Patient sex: M
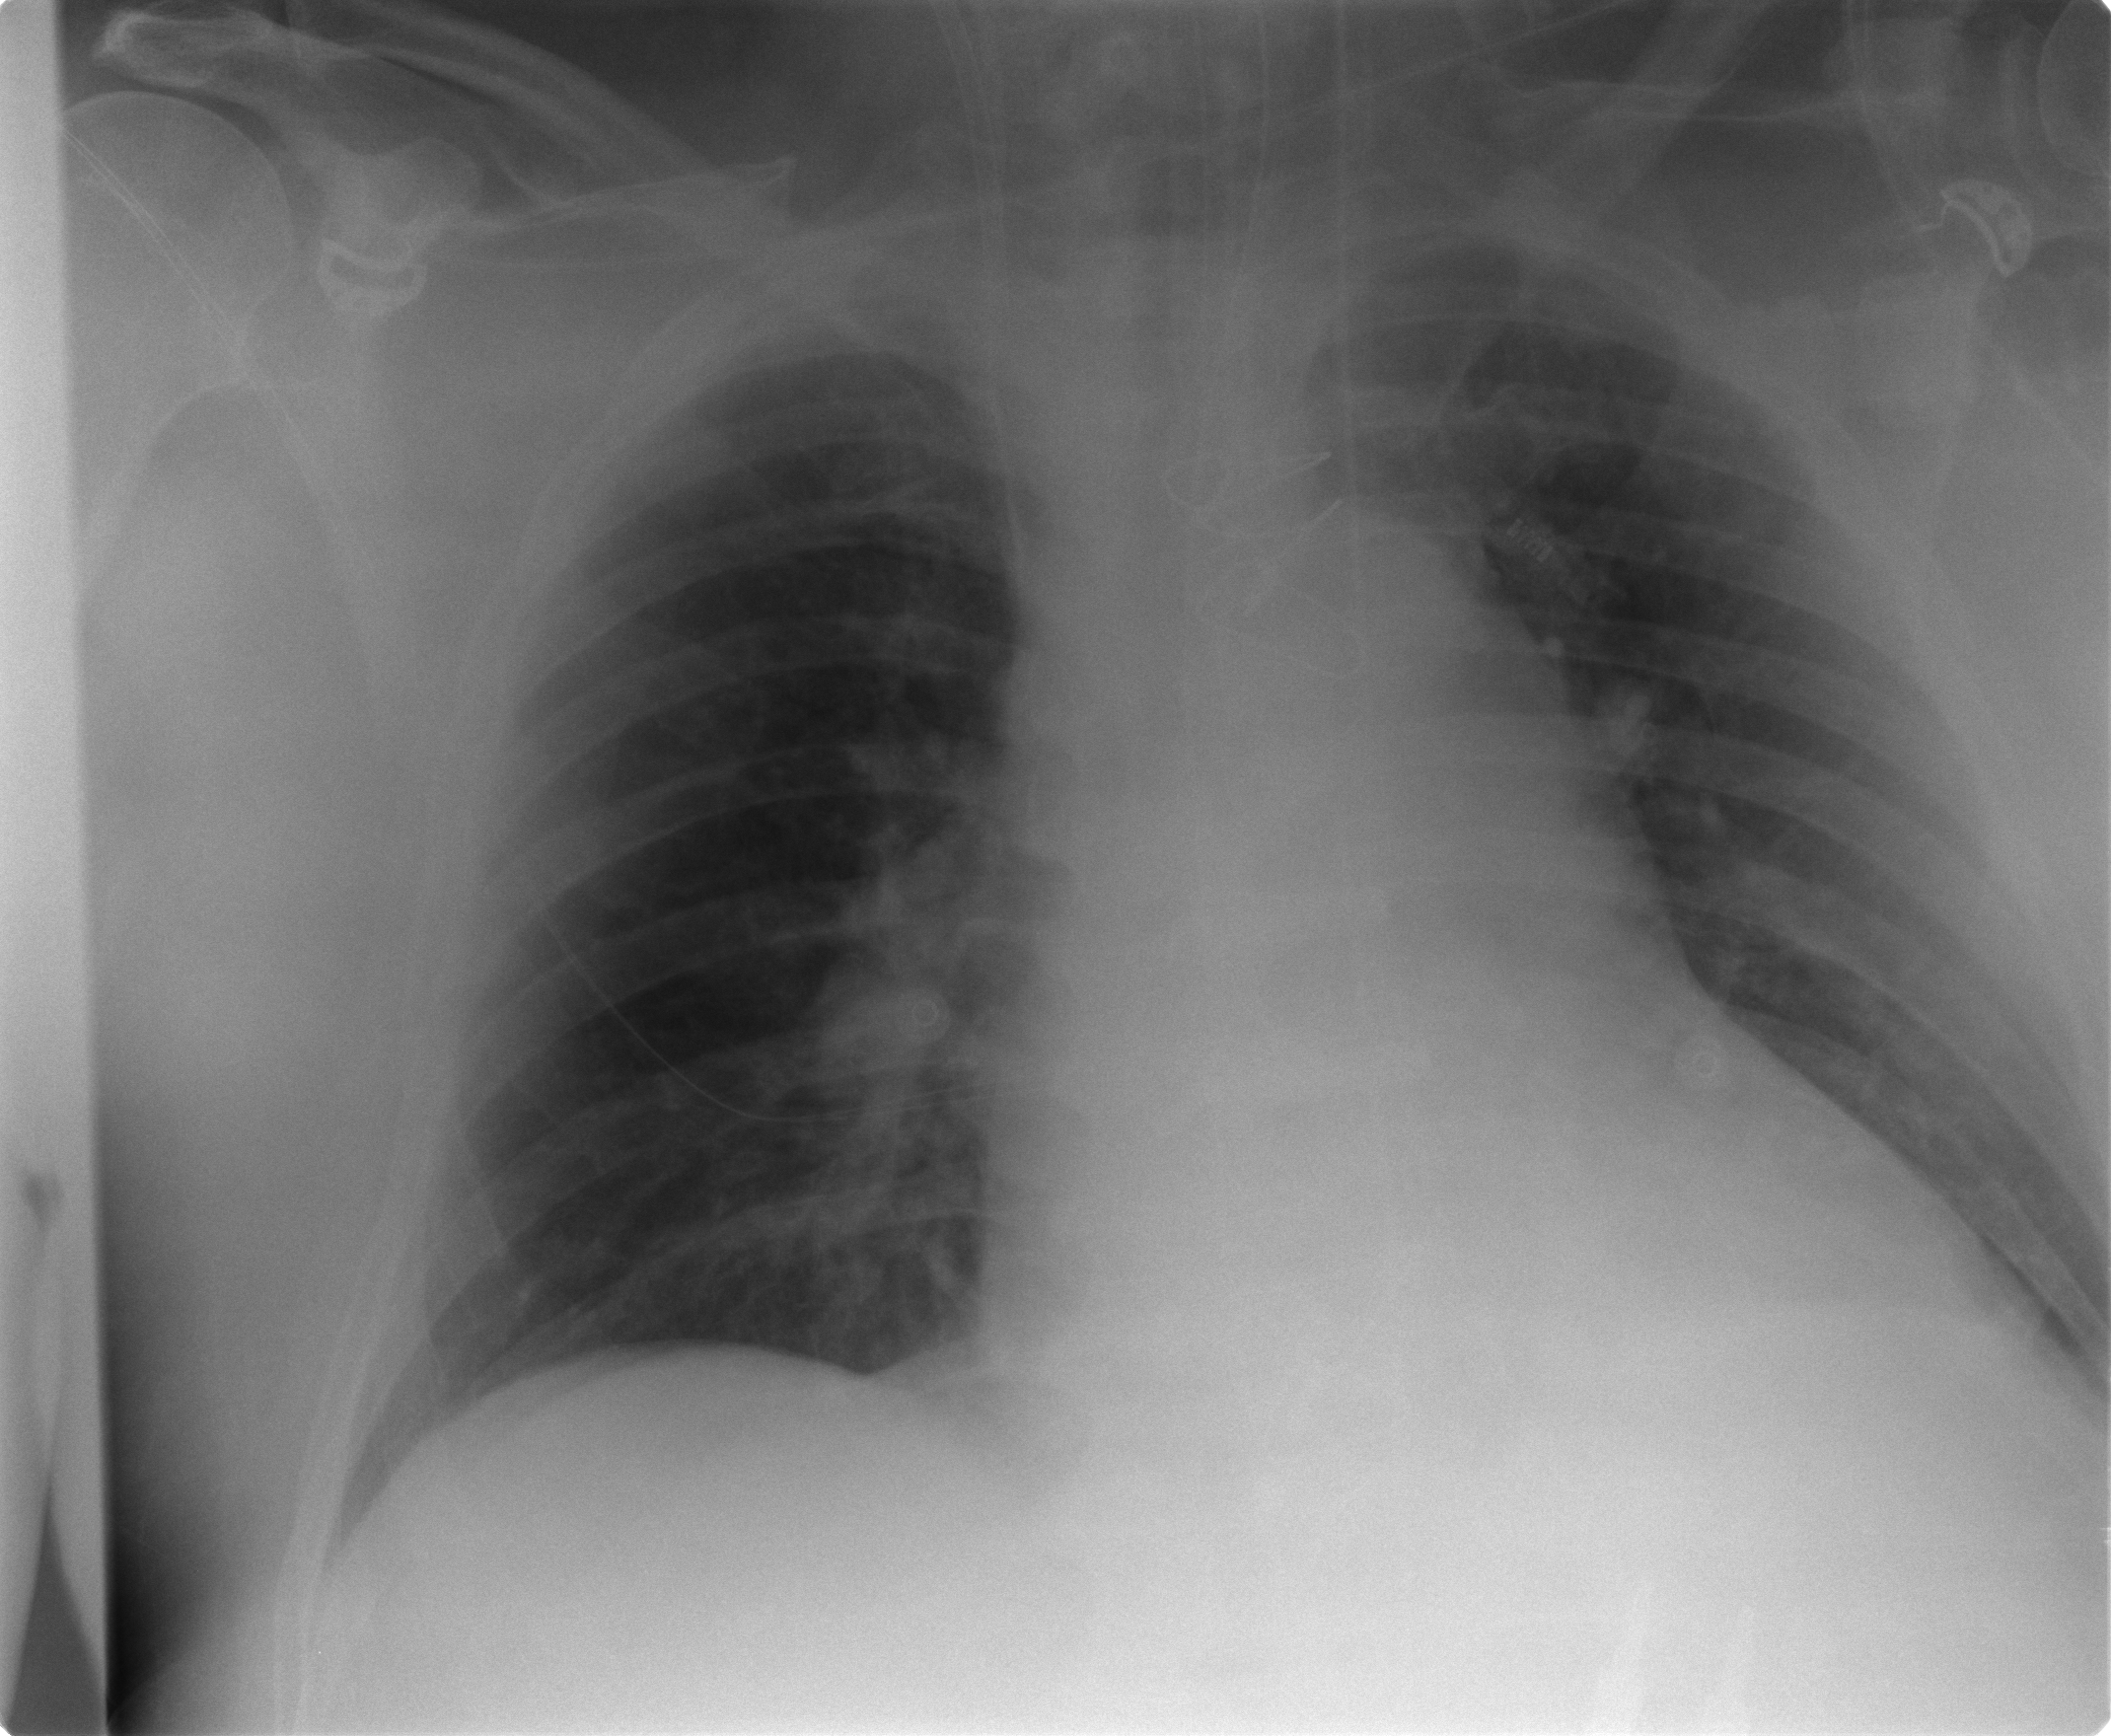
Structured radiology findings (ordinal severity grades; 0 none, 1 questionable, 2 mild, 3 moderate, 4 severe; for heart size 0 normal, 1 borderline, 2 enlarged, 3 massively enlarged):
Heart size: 2
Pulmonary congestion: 2
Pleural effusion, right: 0
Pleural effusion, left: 0
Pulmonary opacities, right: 0
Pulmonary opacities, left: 0
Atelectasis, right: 0
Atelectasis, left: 0